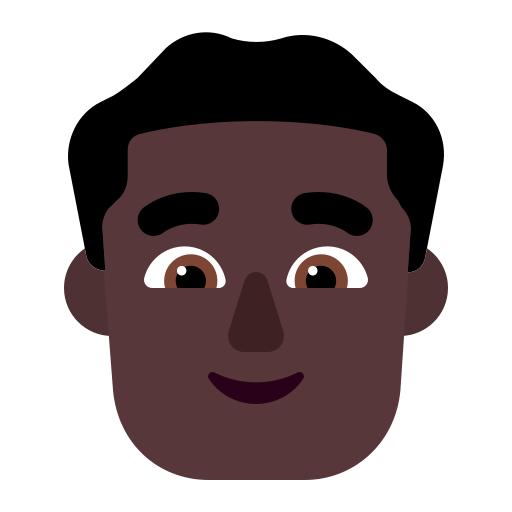
man flat dark